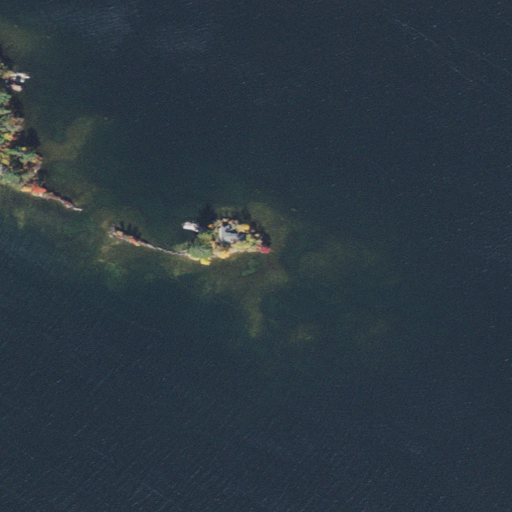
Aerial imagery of island in New Hampshire named Ozone Island containing only open water